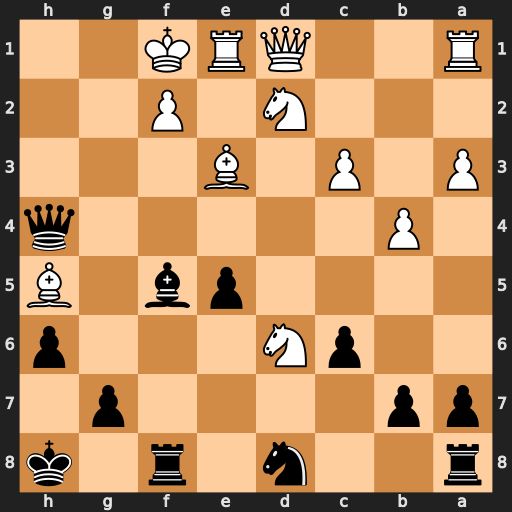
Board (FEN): r2n1r1k/pp4p1/2pN3p/4pb1B/1P5q/P1P1B3/3N1P2/R2QRK2
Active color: b
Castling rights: -
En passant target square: -
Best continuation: Qh1+ Ke2 Qxh5+ f3 Qh2+